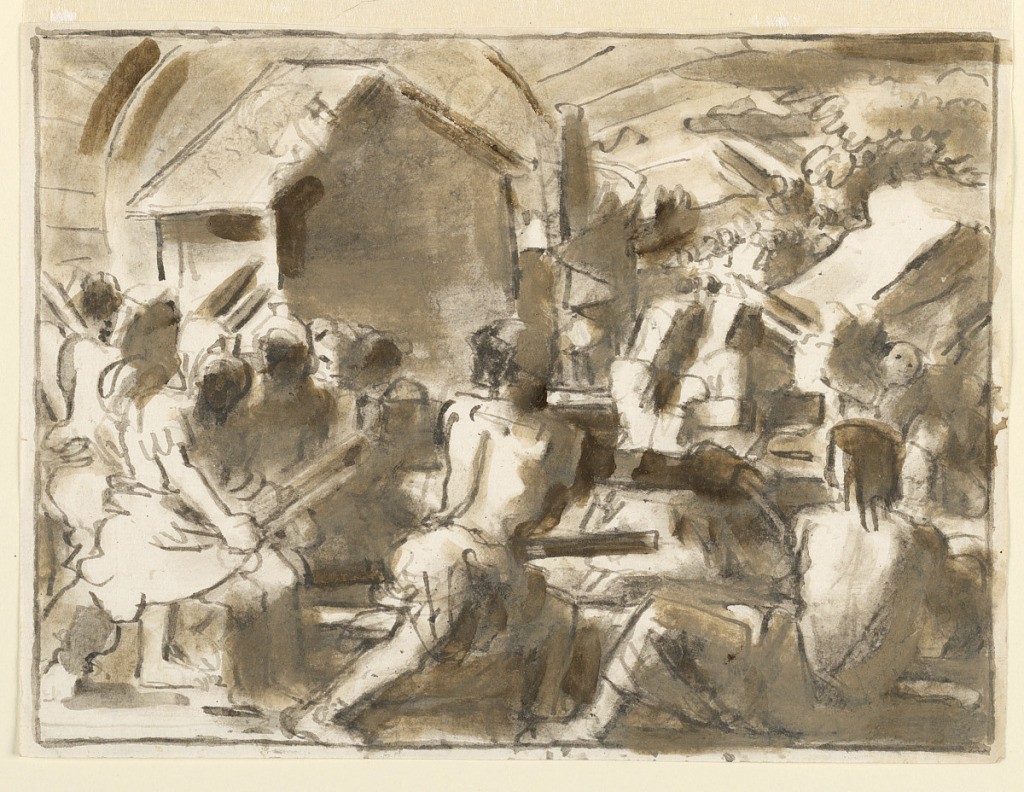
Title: Sketch, Exterior Scene with Figures at Work or in Combat
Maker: Fortunato Duranti, Italian, 1787 - 1863
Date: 1820–1850
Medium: Pen and ink, brown and black chalk on paper
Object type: Drawing
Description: Sketch, Exterior Scene with Figures at Work or in Combat.